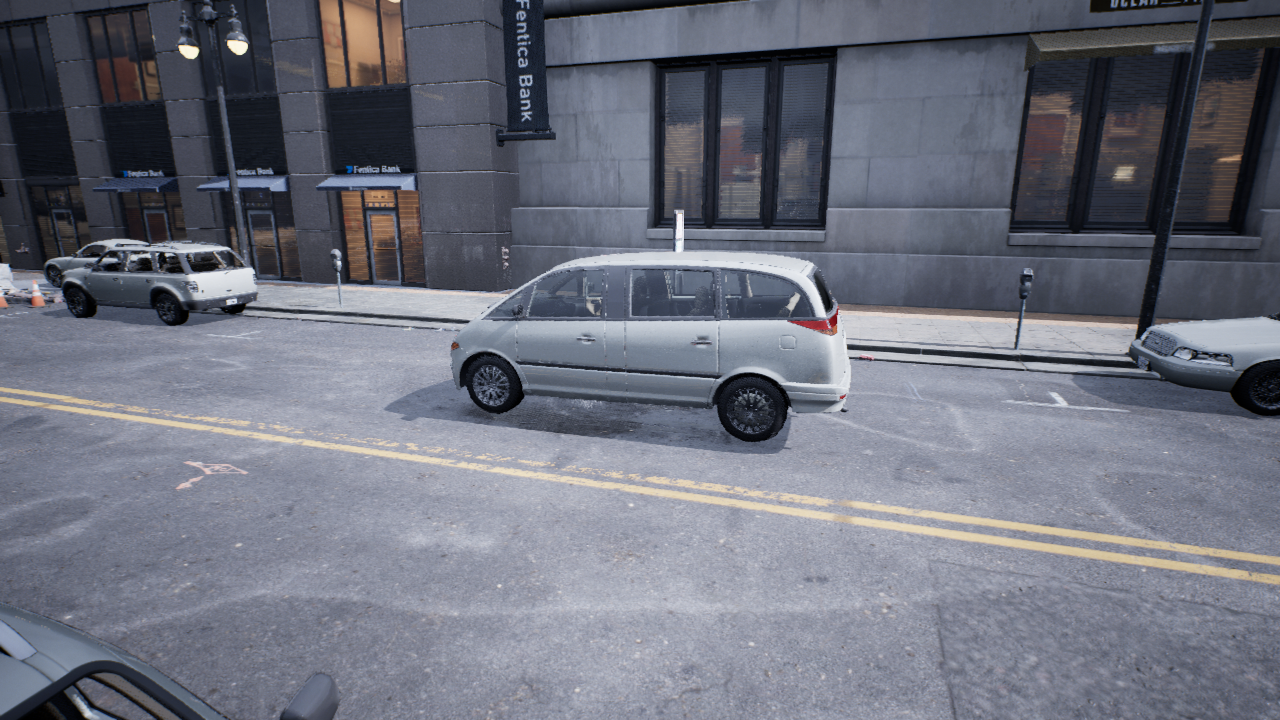
Venue: downtown
Lighting: overcast
Vehicle rig: minivan